Question: I came across two special characters which seem not to be covered by the 'ISO-8859-1' character set i.e. they don't make it through to my program.
The German 'ss'
and the Norwegian 'o'
i'm reading the files as follows:
'''
FileInputStream inputFile = new FileInputStream(corpus[i]);
InputStreamReader ir = new InputStreamReader(inputFile, "ISO-8859-1") ;
'''
Is there a way for me to read these characters without having to apply manual replacement as a workaround?
[EDIT]
this is how it looks on screen. Note that i have no problems with other accents e.g. e and the lot...

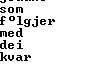
Answer: Both characters are present in ISO-Latin-1 (check my name to see why I've looked into this).
If the characters are not read in correctly, the most likely cause is that the text in the file is not saved in that encoding, but in something else.
Depending on your operating system and the origin of the file, possible encodings could be UTF-8 or a Windows code page like 850 or 437.
The easiest way is to look at the file with a hex editor and report back what exact values are saved for these two characters.